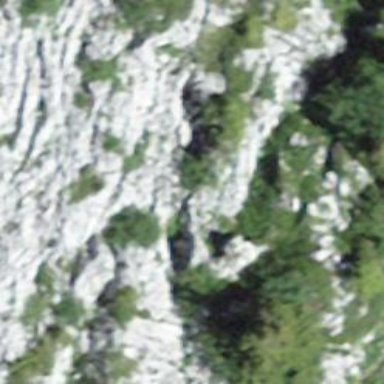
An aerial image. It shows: Cliff in nature.